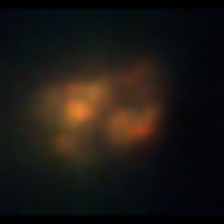
Taxon: Unknown_detritus
Group: Unknown